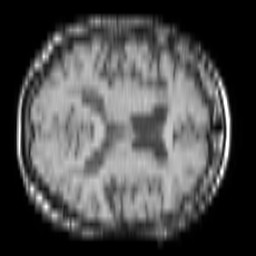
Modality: T1w
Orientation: axial
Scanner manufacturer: philips
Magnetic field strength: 1.5 T
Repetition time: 0.178 s
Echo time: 0.001842 s